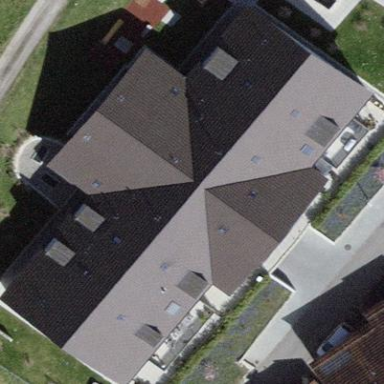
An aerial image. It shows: Building with tiled roof.